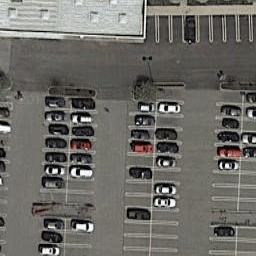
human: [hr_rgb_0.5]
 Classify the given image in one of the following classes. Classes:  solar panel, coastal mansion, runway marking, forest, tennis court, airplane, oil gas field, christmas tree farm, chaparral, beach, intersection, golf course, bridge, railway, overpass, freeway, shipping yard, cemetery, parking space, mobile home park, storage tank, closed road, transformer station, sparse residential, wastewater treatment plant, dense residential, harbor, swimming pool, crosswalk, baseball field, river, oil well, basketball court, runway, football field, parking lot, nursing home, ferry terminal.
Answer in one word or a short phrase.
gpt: parking lot